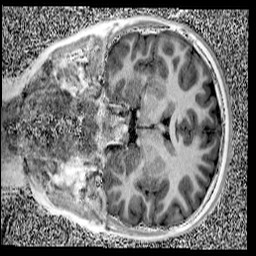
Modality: UNIT1
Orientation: coronal
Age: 11
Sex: male
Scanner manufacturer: siemens
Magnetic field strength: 3 T
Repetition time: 4 s
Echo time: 0.00299 s